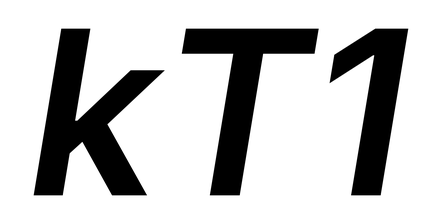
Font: Inter-Italic_SemiBold_Italic